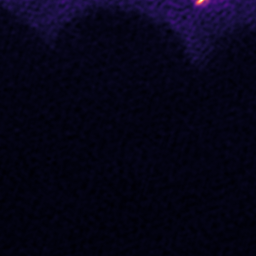
Label: Super-resolution ER image